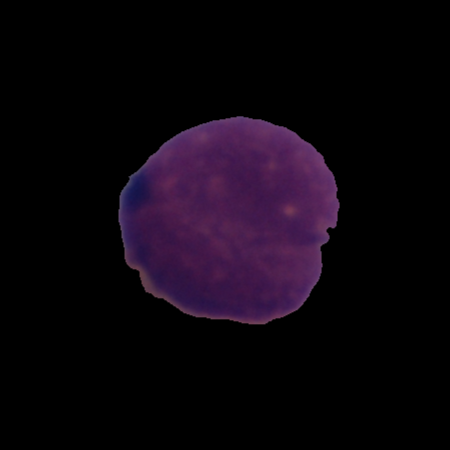
Label: cancer